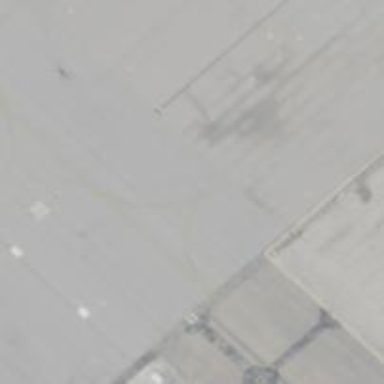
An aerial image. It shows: View of taxiway at the airport.